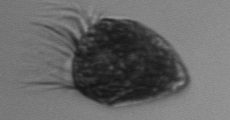
Label: Strombidium_morphotype2